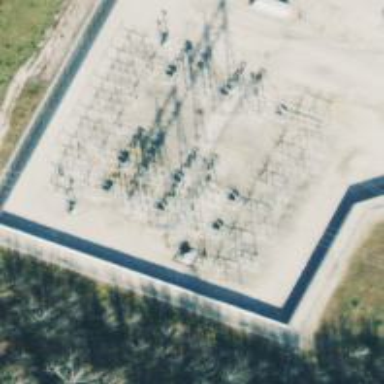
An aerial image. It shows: Switch used for power control.